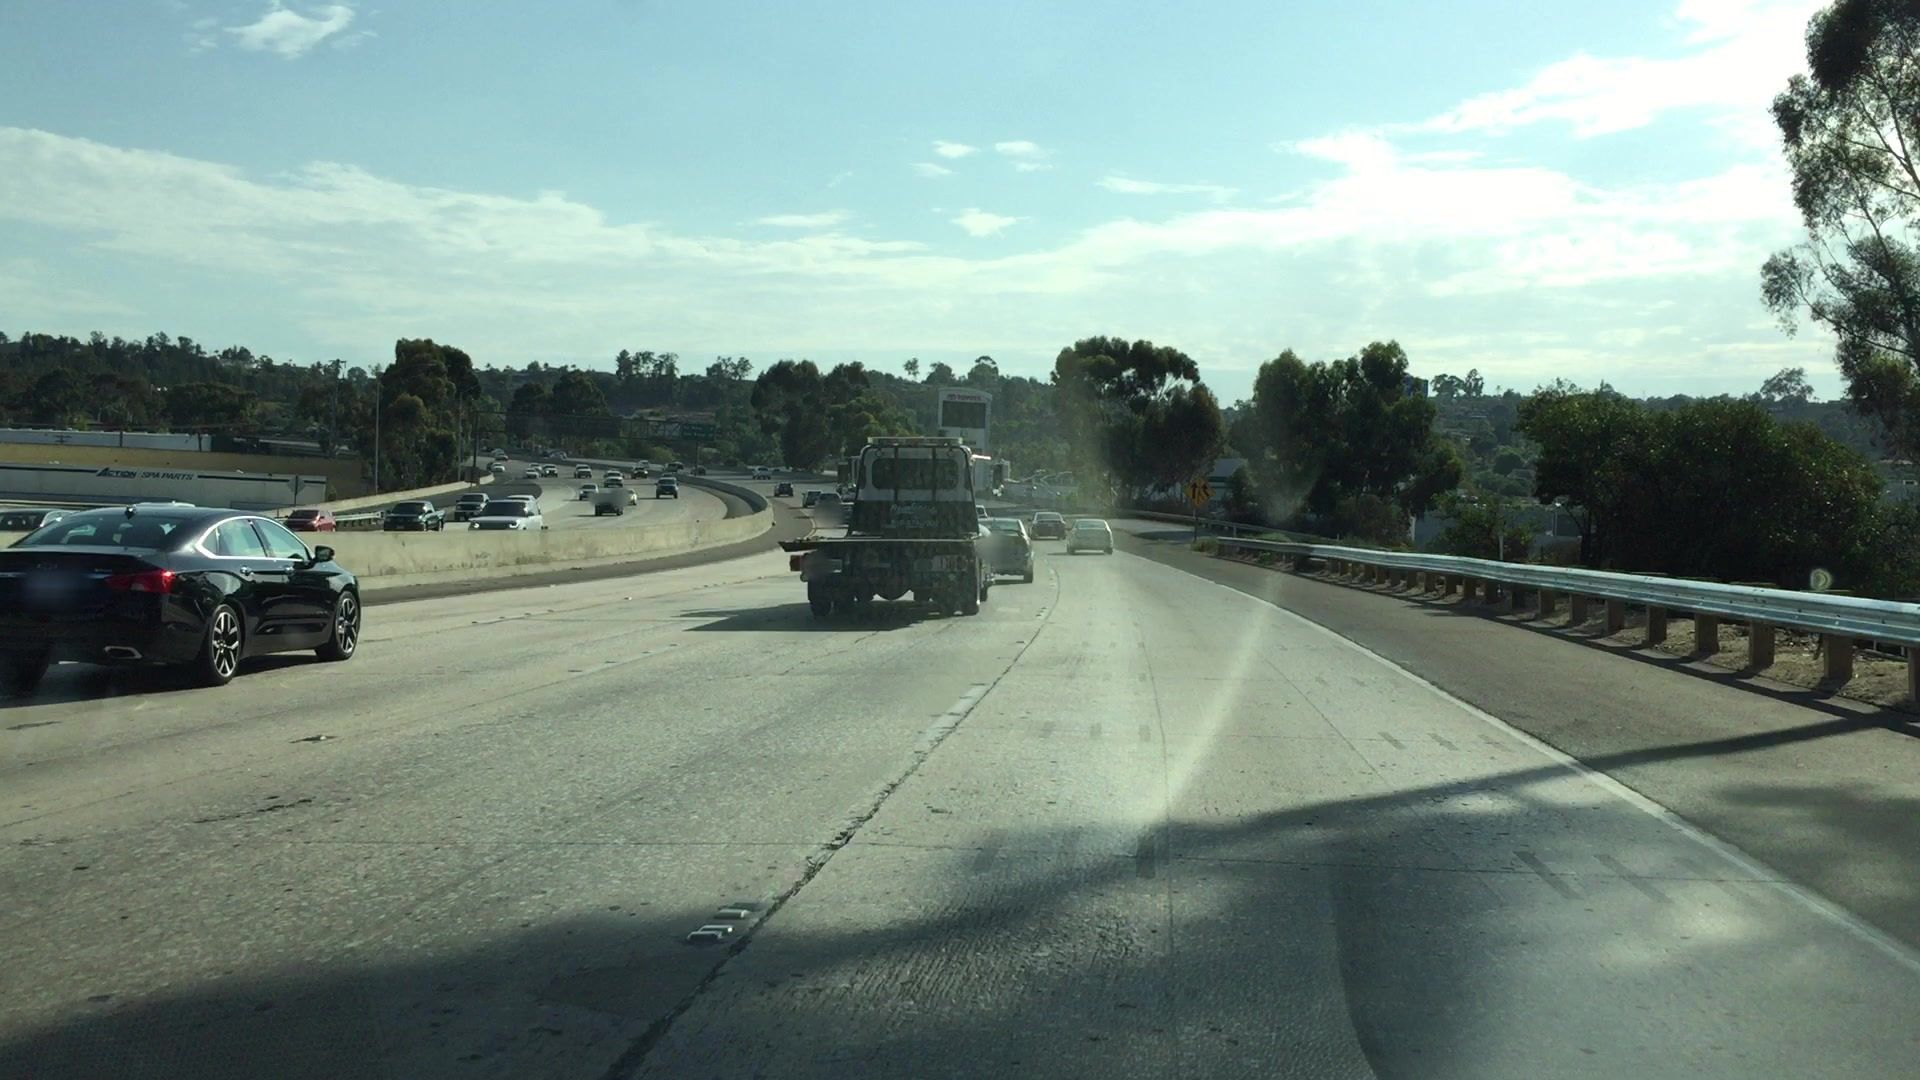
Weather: clear
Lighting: day
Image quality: good
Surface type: driving surface
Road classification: motorway
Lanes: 4
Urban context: urban centre
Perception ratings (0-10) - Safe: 1.98, Lively: 1.22, Beautiful: 2.57, Boring: 5.63, Depressing: 6.74, Wealthy: 2.21